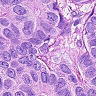
Metastatic tissue present: yes